Question: I have following document structure ,
'''
<div style="background:#000000;">
<input type="button" style="float:right" value="click here"/>
<input type="button" style="float:right" value="click here"/>
</div>
'''
but dont give me result I want.I want the background to be repeated over div body like in shown in image

Any help would be highly appreciated
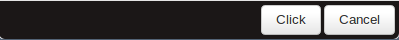
Answer: Firstly, you're missing a 0. '#00000' isn't a valid hex colour code. Hex colour codes must either contain 3 or 6 hexadecimal digits. To resolve this, simply add a 0 (or remove two of the 0s):
'''
<div style="background:#000000;">
...
</div>
'''
From the <URL>:
> The format of an RGB value in hexadecimal notation is a '#' immediately followed by either three or six hexadecimal characters. The three-digit RGB notation (#rgb) is converted into six-digit form (#rrggbb) by replicating digits, not by adding zeros. For example, #fb0 expands to #ffbb00. This ensures that white (#ffffff) can be specified with the short notation (#fff) and removes any dependencies on the color depth of the display.
Secondly, when floating elements you need to clear them afterwards, as floating takes them out of the page's context. For this we can refer to <URL>.